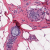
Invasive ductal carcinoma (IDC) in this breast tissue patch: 0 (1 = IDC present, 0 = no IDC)